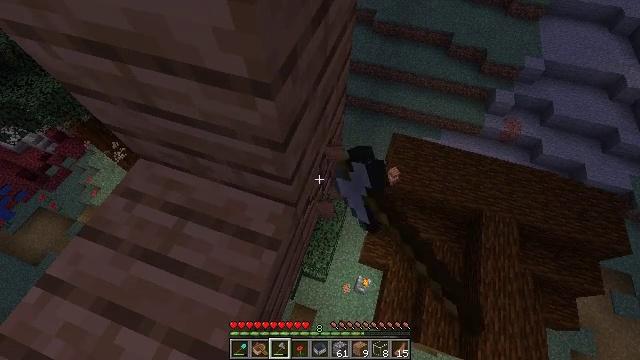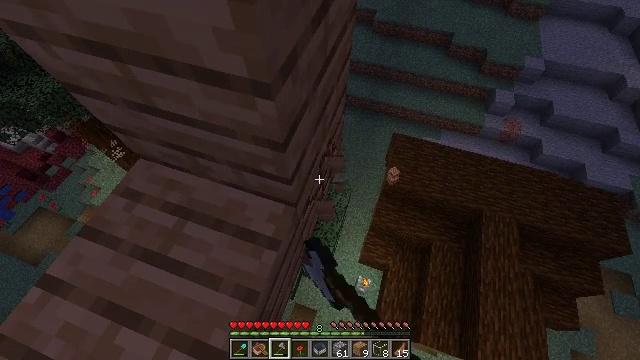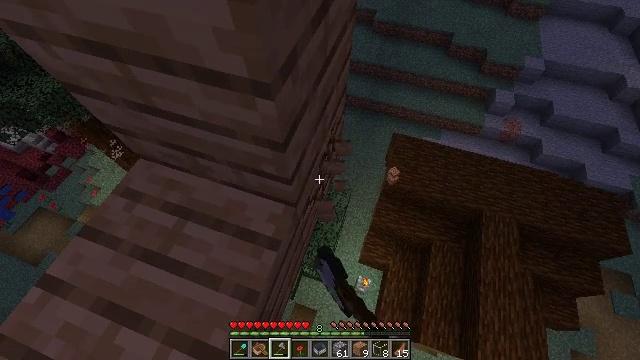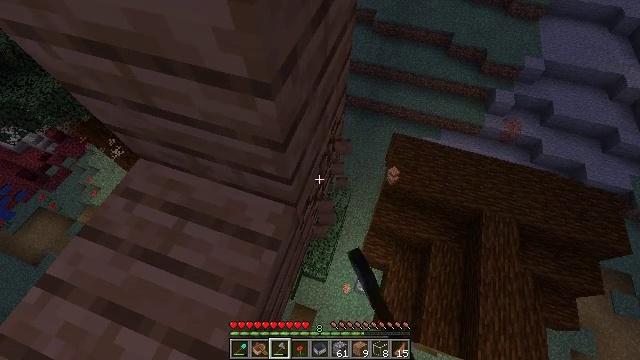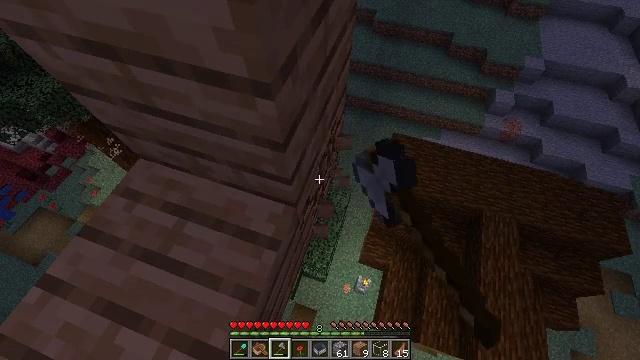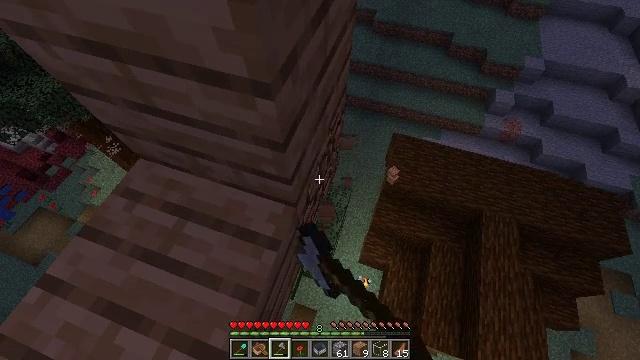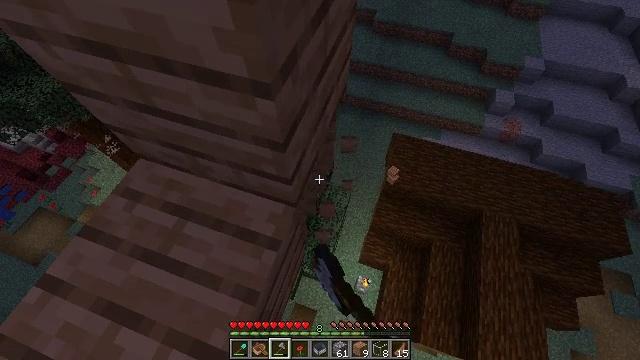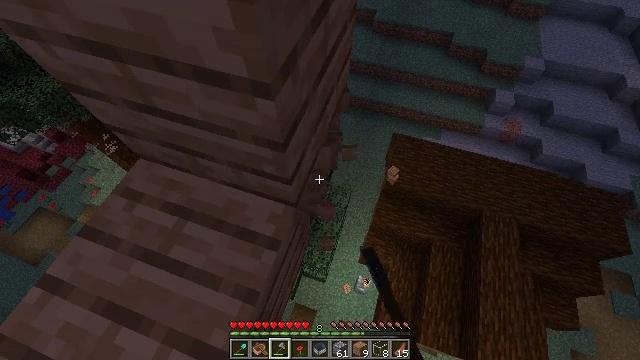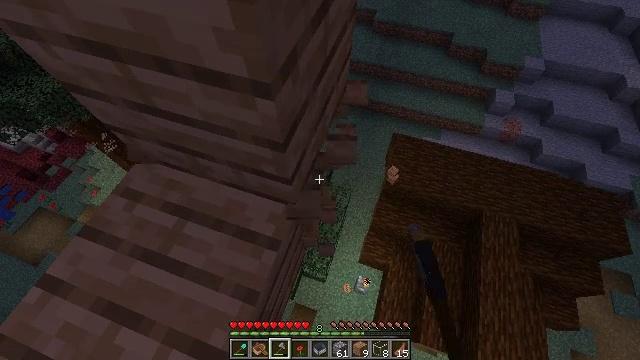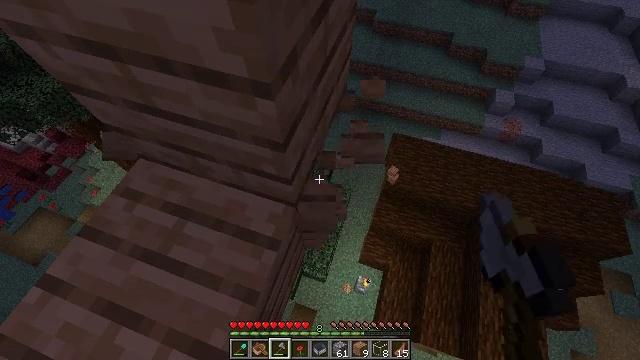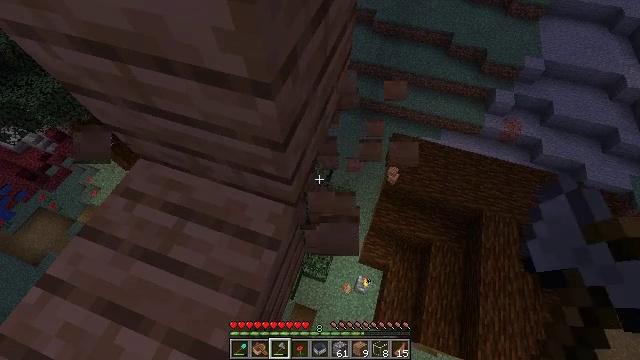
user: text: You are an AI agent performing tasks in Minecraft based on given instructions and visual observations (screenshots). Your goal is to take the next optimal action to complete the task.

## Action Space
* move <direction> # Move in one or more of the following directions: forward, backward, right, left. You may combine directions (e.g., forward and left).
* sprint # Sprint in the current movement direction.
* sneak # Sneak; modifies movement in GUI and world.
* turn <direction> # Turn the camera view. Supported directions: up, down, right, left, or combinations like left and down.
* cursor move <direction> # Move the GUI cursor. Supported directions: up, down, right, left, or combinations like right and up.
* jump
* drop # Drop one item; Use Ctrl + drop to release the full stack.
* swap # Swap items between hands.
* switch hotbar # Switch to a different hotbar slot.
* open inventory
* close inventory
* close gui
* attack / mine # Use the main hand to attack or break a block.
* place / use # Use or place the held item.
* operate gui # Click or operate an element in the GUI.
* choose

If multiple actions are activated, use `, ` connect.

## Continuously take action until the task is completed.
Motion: motion action
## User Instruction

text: Attack the jungle planks to collect them.
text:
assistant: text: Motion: sneak, attack / mine
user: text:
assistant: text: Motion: sneak, attack / mine
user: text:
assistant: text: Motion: sneak, attack / mine
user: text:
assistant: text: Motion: sneak, attack / mine
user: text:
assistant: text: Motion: sneak, attack / mine
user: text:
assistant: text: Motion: sneak, attack / mine
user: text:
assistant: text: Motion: sneak
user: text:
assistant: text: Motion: sneak
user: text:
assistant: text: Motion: sneak
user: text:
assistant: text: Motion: sneak
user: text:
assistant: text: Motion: sneak